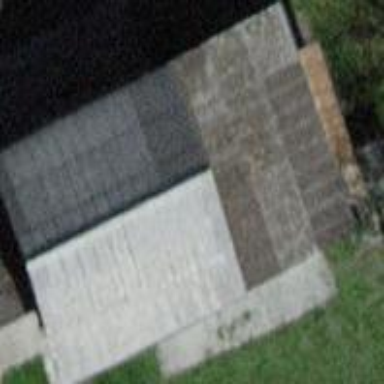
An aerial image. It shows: Shed.